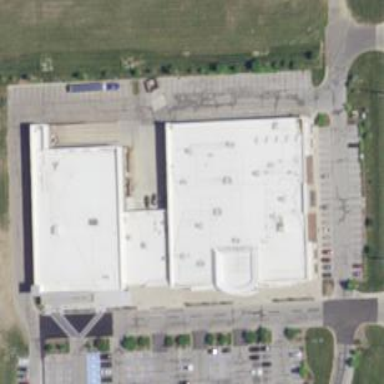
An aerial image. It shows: Fitness center building.